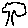
Label: tree